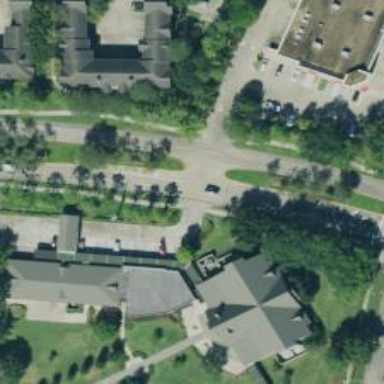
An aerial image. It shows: Parking space.